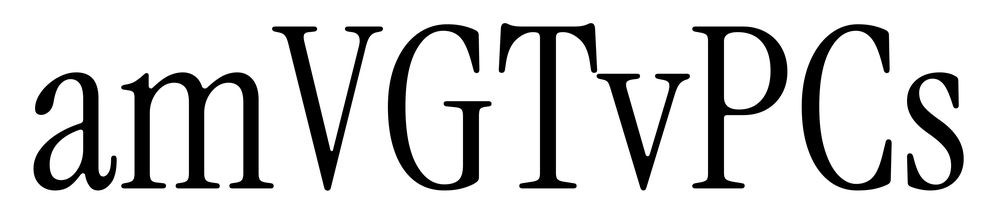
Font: InstrumentSerif-Regular